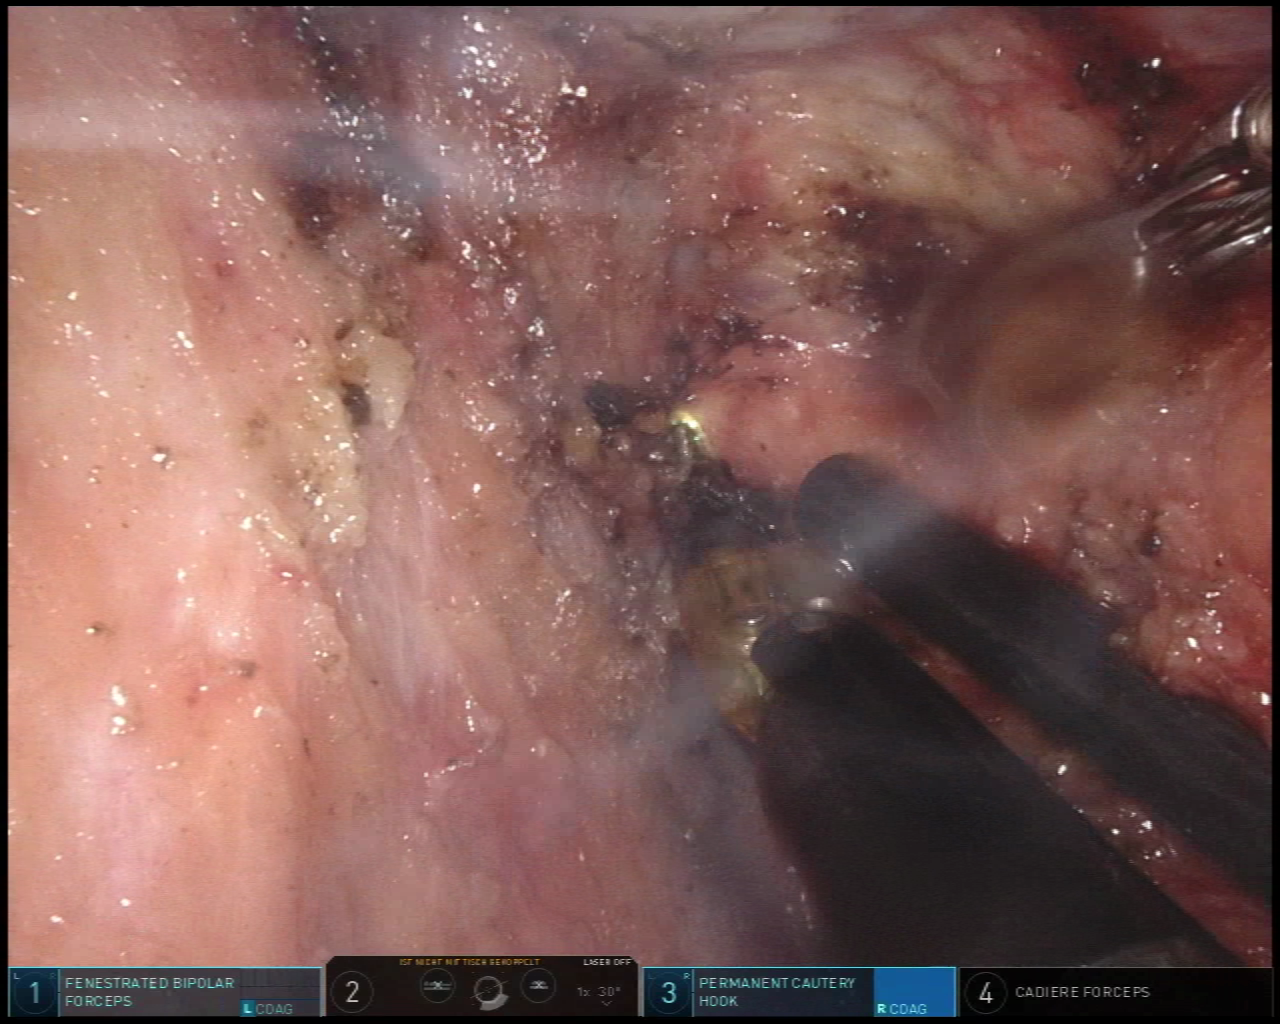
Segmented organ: vesicular_glands
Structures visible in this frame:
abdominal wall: no
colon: no
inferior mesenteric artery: no
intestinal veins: no
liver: no
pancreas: no
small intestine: no
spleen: no
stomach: no
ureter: no
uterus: no
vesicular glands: yes